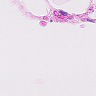
Metastatic tissue present: no